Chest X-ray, AP view. Patient: 42 years old, sex F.
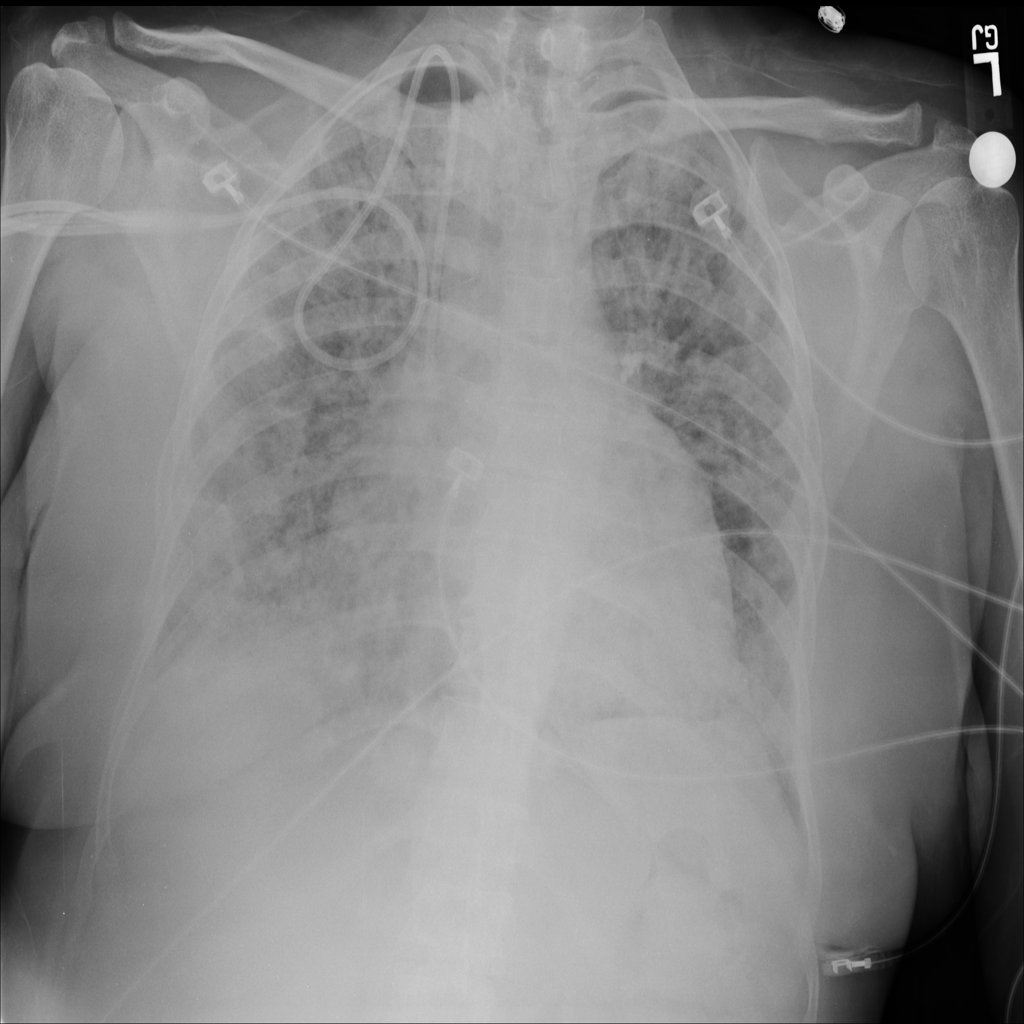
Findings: Infiltration